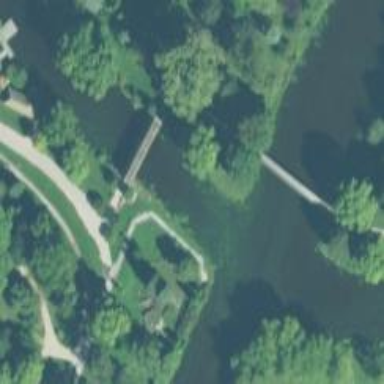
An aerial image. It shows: Footway on bridge.